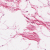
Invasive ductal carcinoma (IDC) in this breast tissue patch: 0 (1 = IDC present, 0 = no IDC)